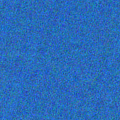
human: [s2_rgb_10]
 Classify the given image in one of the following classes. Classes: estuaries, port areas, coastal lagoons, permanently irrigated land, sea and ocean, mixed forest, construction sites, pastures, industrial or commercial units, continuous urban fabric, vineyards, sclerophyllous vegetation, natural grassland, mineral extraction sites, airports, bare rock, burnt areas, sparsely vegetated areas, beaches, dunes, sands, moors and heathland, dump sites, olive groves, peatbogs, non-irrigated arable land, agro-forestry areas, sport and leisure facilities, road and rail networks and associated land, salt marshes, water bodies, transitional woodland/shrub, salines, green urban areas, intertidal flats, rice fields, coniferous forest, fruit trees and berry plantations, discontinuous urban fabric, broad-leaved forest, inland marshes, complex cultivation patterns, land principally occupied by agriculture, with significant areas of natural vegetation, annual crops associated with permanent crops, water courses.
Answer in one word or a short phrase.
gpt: sea and ocean